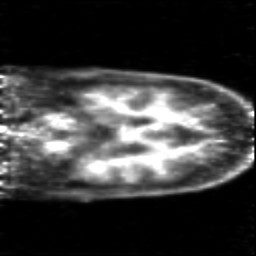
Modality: PET
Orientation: coronal
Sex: male
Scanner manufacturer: siemens